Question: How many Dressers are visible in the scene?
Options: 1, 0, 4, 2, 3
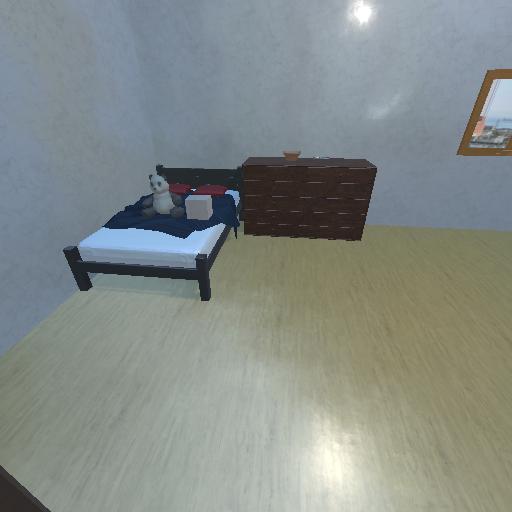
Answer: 1